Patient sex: M
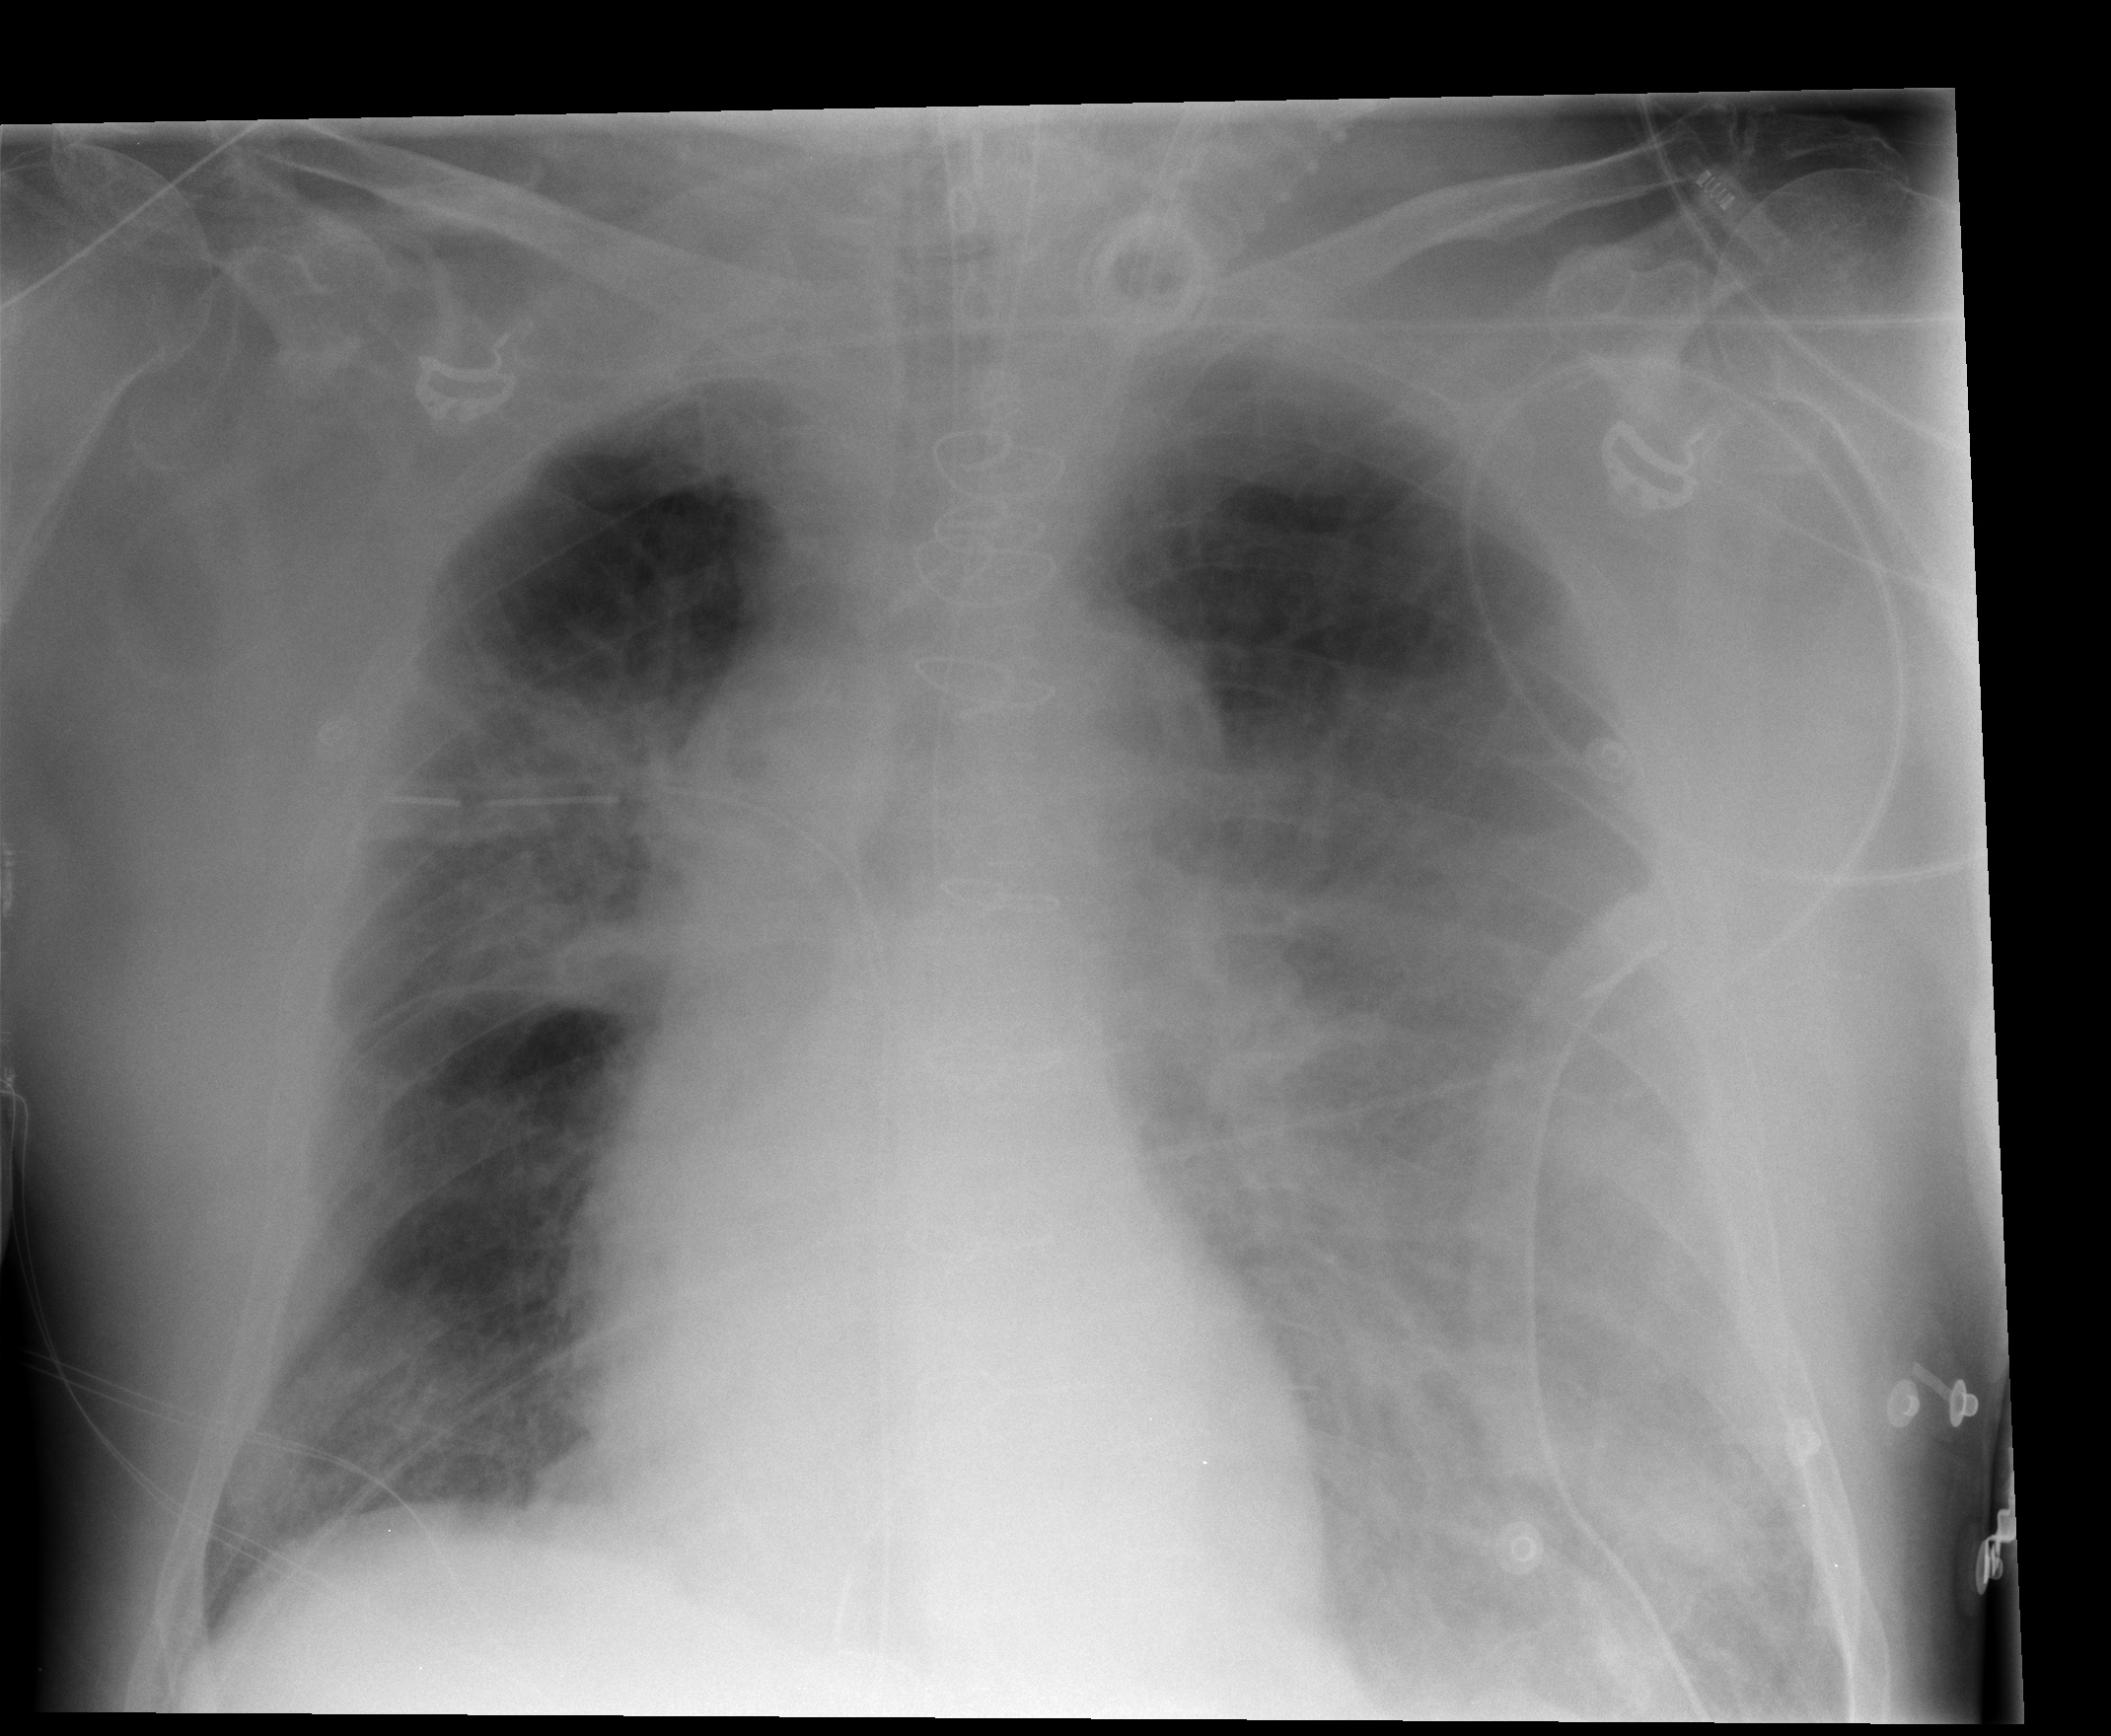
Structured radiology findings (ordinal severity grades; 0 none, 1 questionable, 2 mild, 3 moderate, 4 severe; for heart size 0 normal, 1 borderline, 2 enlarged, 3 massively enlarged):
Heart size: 0
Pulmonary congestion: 2
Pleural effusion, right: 0
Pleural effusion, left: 2
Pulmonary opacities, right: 2
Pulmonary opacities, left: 3
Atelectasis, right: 2
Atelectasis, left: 2